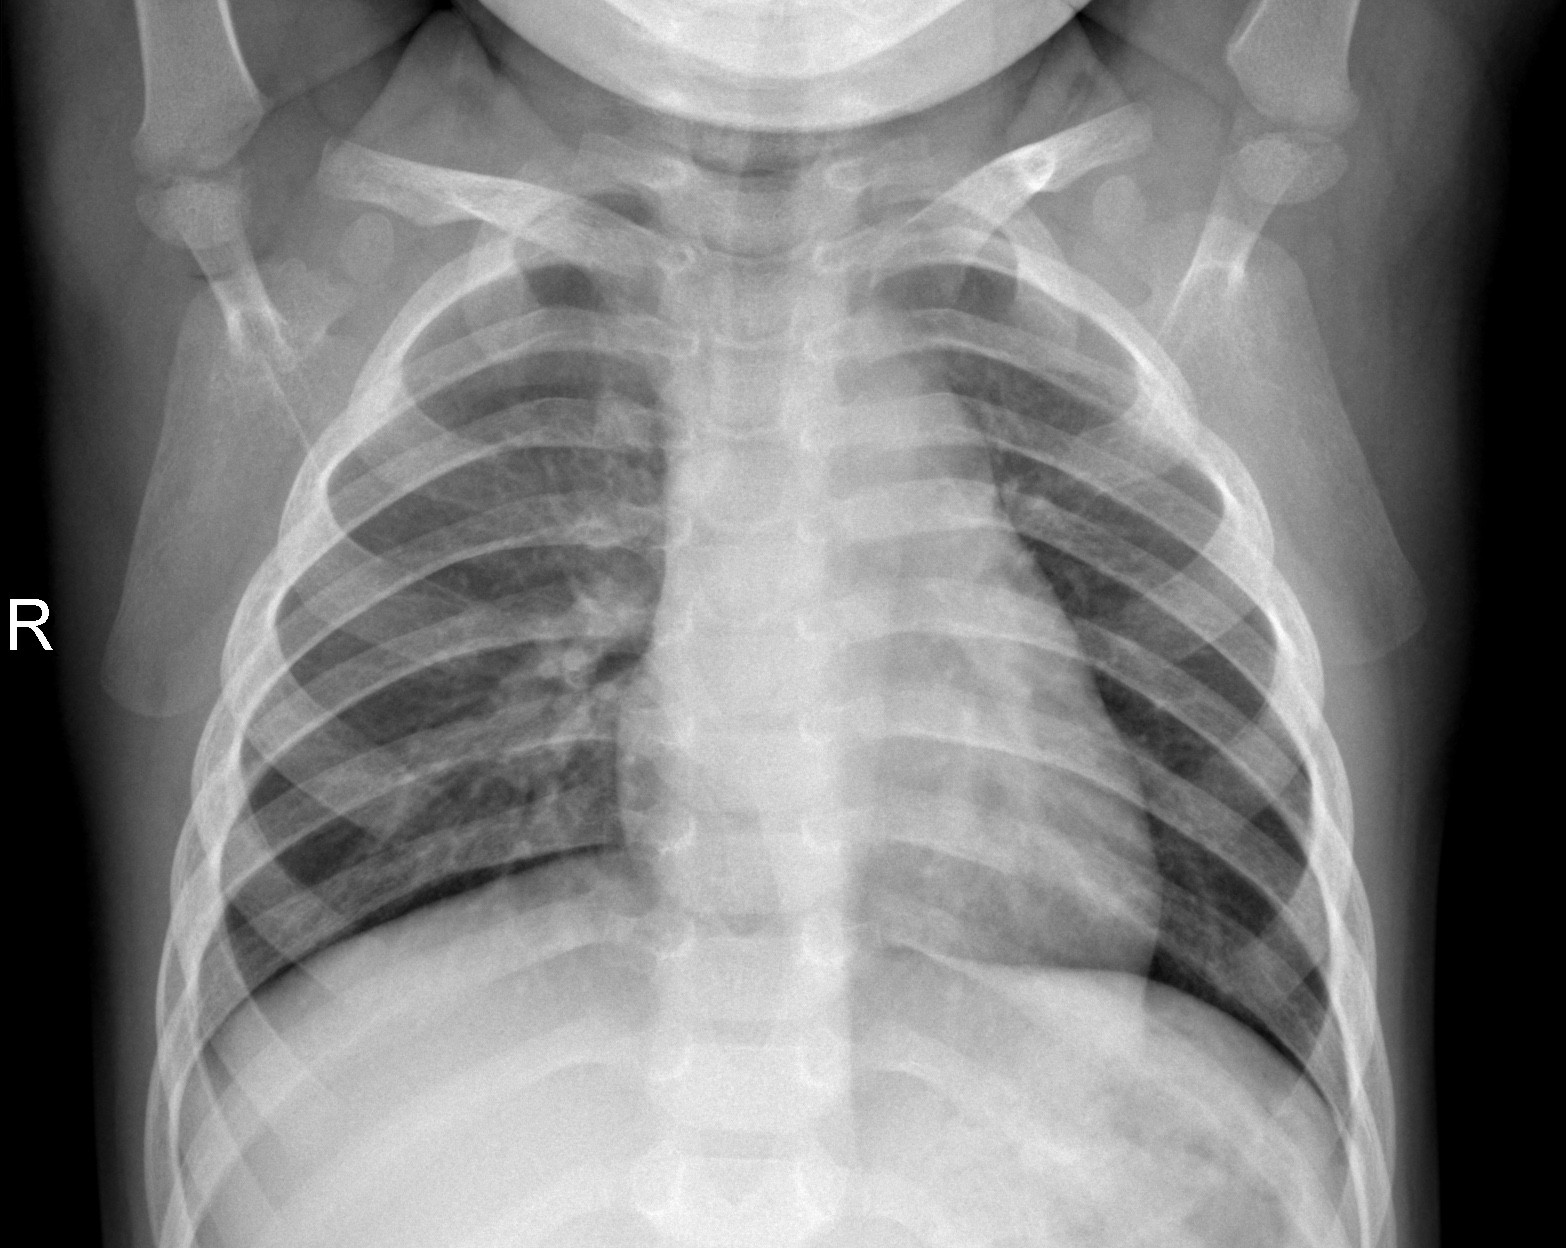
Diagnosis: NORMAL